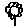
Label: flower